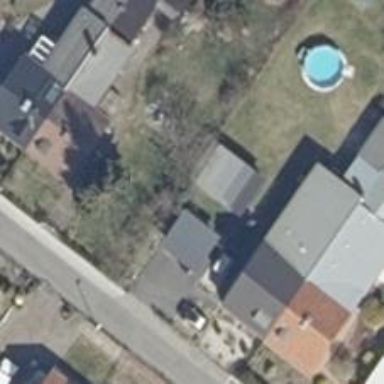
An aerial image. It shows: Semidetached house with gabled roof.